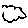
Label: cloud